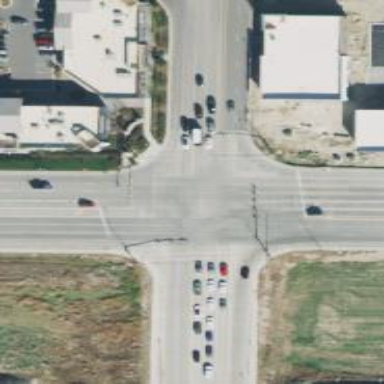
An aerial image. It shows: Crossing with marked lines on the road.